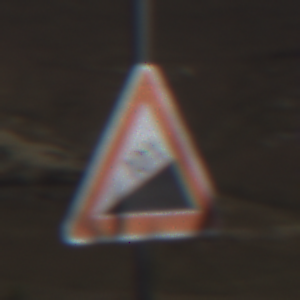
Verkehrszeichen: Steigung10
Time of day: Midday
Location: Outdoor (Nature)
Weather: Clear
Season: NotSpecified
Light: Natural